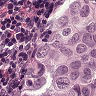
Metastatic tissue present: yes